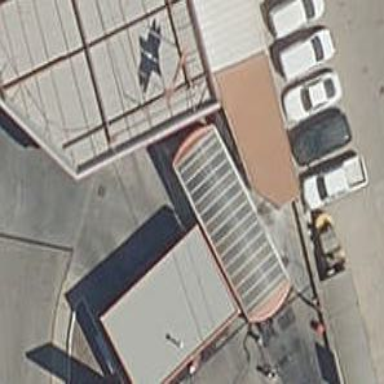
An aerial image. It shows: View of roof of building.